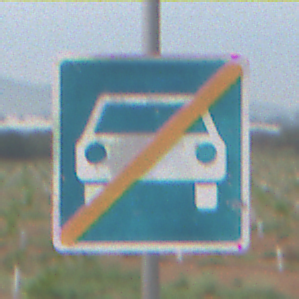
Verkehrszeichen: EndeKraftfahrstrasse
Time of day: SunriseSunset
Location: Outdoor (Nature)
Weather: PartlyCloudy
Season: NotSpecified
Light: Natural